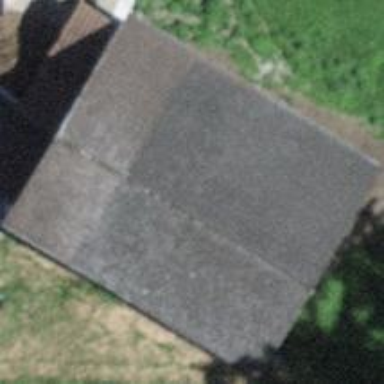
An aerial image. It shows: Barn.